Field crop: maize
Growth stage: 2
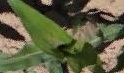
Species: maize